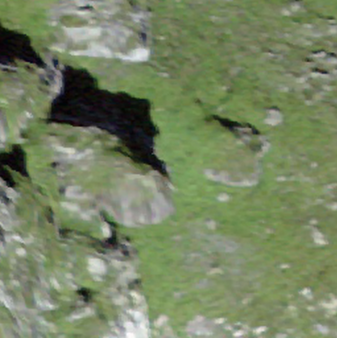
Label: bouldering_area